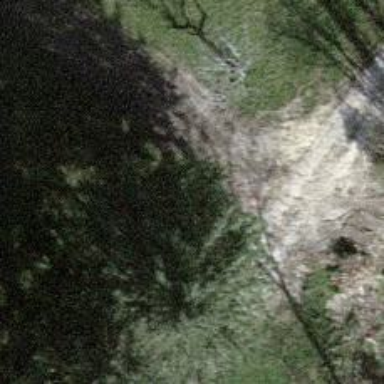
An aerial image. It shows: Row of trees in natural setting.